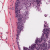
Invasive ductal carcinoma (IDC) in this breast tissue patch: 0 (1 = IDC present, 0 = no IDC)